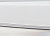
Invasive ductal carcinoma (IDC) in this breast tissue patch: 0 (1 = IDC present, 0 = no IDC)